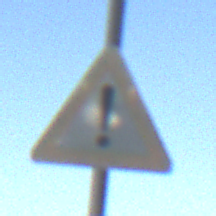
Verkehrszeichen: Gefahrenstelle
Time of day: MorningAfternoon
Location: Outdoor (Urban)
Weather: Clear
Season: NotSpecified
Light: Natural